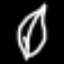
Label: leaf